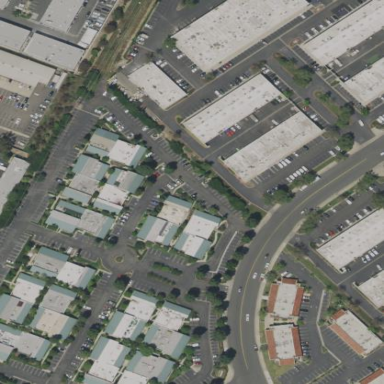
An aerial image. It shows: Commercial area.